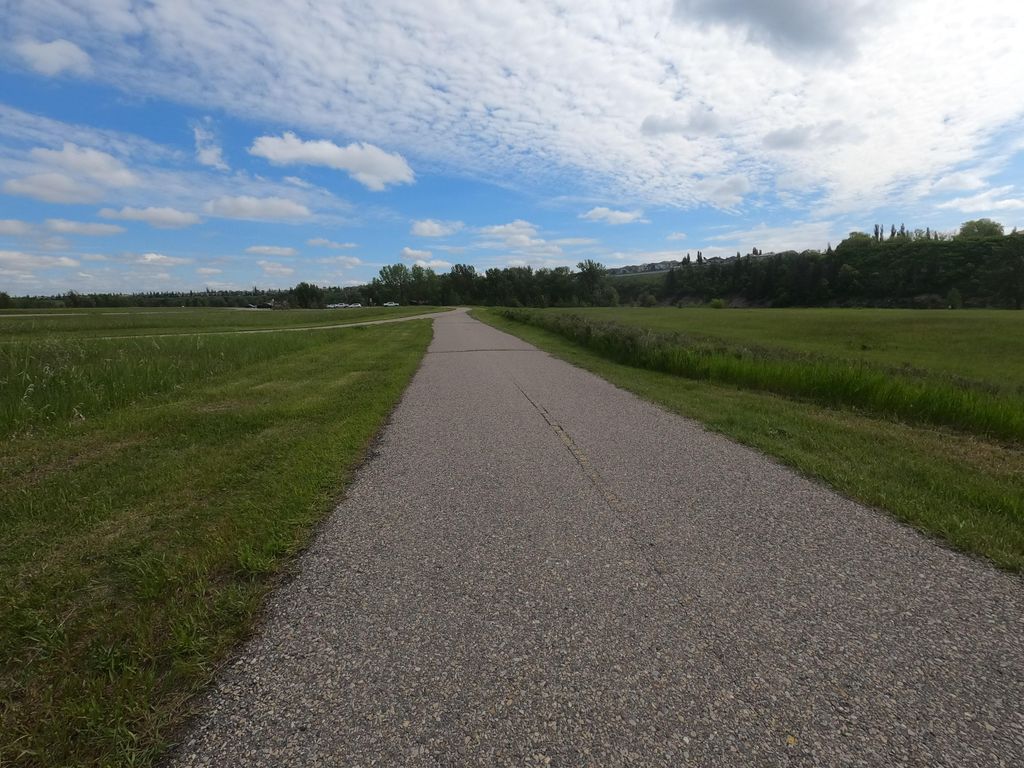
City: calgary